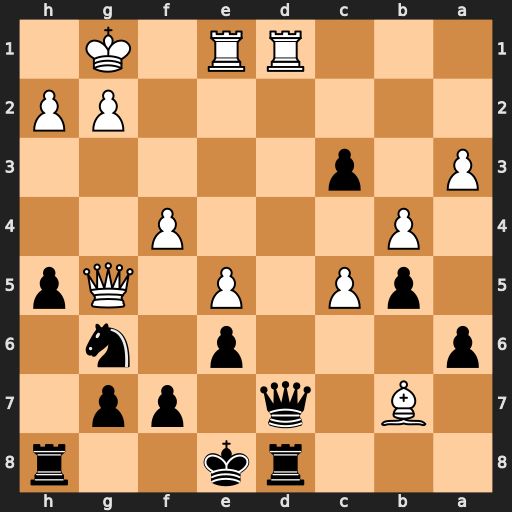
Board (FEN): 3rk2r/1B1q1pp1/p3p1n1/1pP1P1Qp/1P3P2/P1p5/6PP/3RR1K1
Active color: b
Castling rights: k
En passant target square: -
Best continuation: Qxd1 Rxd1 Rxd1+